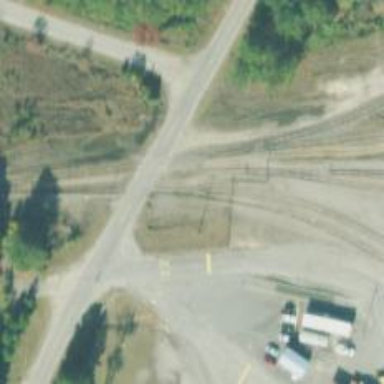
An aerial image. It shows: Railway level crossing.